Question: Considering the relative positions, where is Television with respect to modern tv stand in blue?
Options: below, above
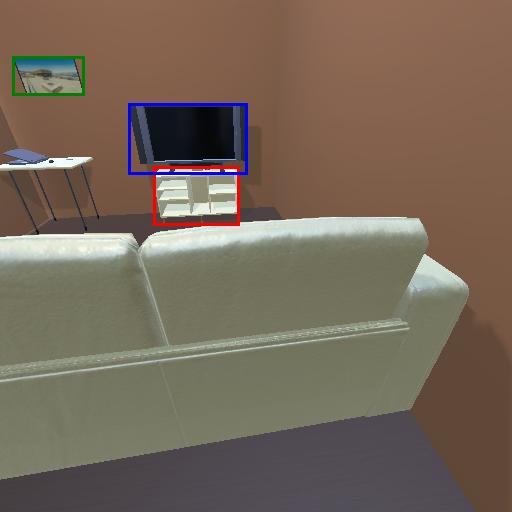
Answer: below